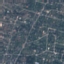
Label: Residential